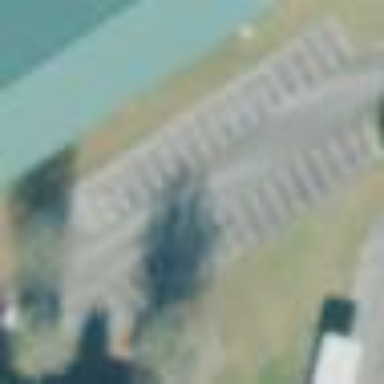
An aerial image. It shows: Parking area.